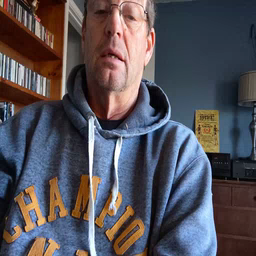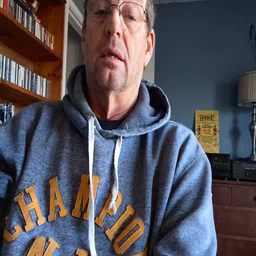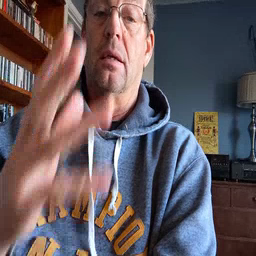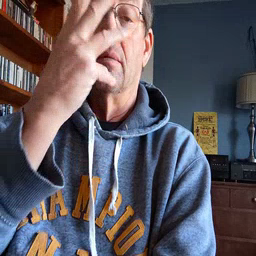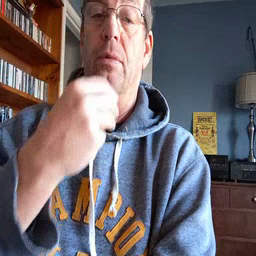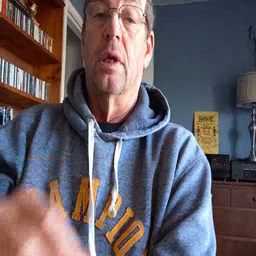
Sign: pretty